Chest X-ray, AP view. Patient: 61 years old, sex M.
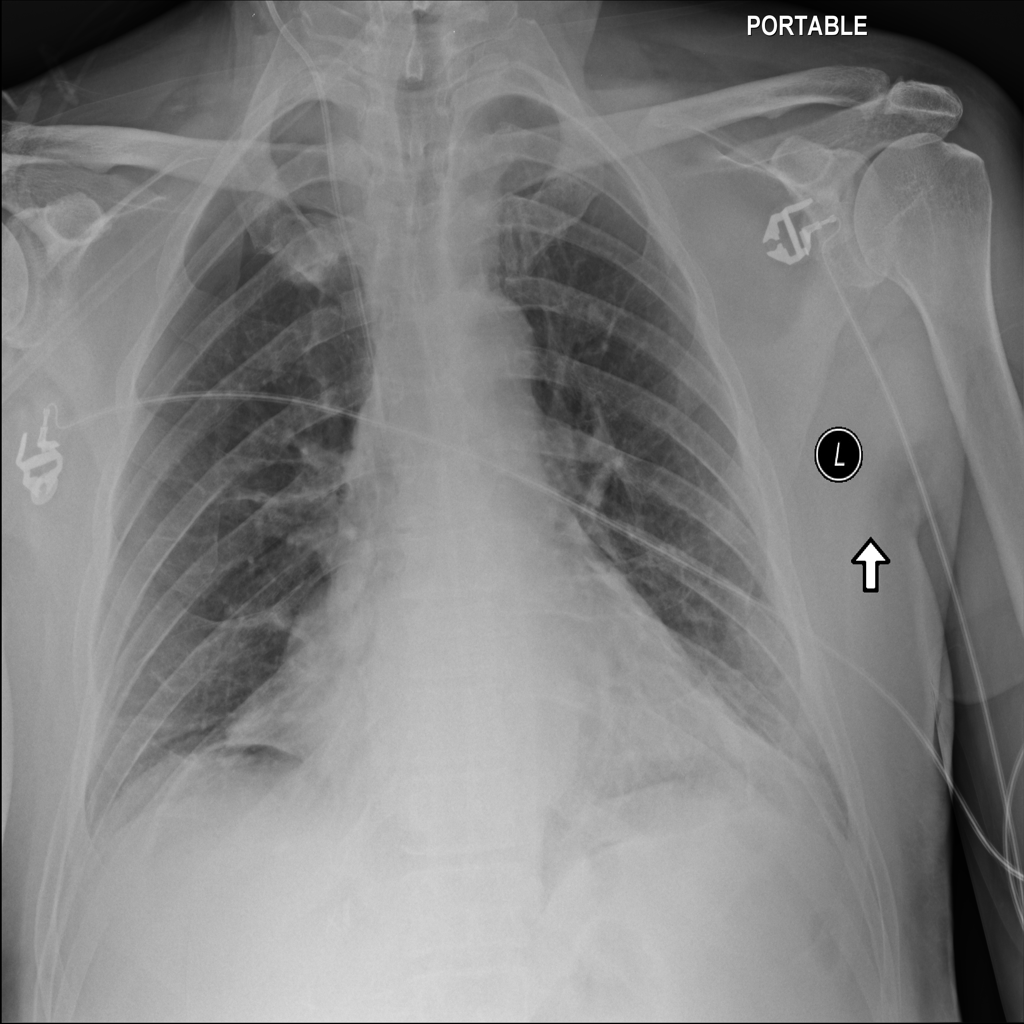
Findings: No Finding